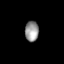
Tissue: lung
Cell type: Epithelial cells
Senescence score: 0.1904
Nuclear area (px): 273
Mean DAPI intensity: 149.615